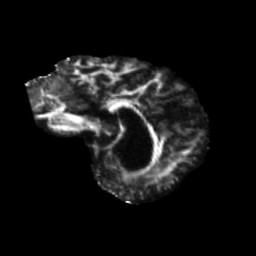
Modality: FA
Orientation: sagittal
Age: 48
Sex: male
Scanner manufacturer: siemens
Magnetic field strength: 3 T
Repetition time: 5.47 s
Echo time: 0.0854 s